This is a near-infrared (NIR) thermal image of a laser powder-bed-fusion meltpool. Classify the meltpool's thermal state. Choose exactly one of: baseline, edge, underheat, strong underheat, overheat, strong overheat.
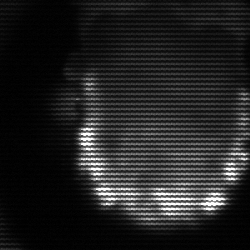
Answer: baseline